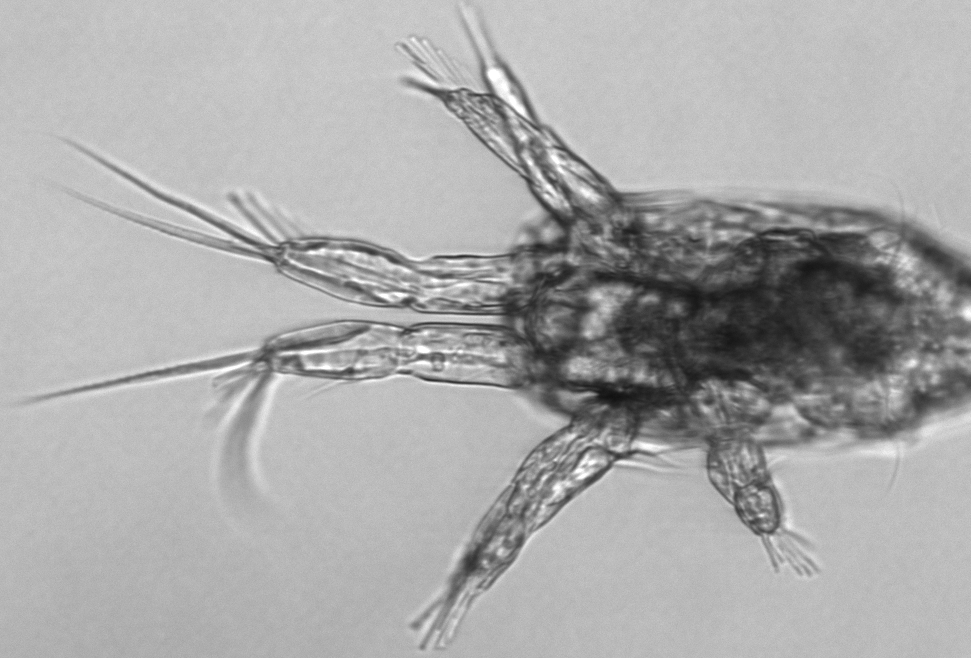
Label: Copepod_nauplii